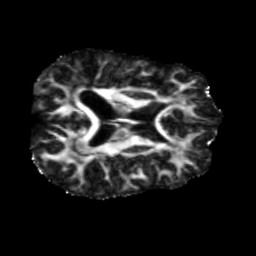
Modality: FA
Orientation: axial
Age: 42
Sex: male
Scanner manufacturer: siemens
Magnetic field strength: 3 T
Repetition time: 5.47 s
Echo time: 0.0854 s